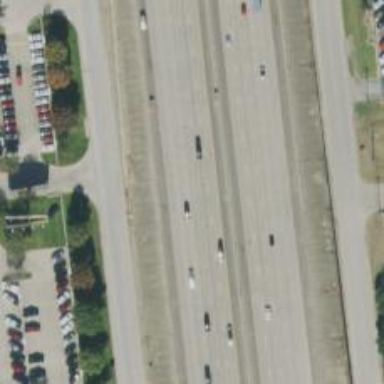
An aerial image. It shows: View of motorway.